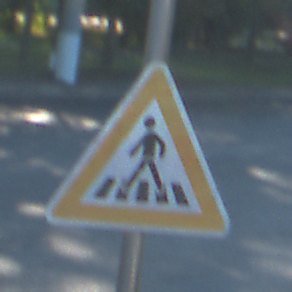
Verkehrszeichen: FussgaengerueberwegRechts
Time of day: MorningAfternoon
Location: Outdoor (Urban)
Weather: Clear
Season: NotSpecified
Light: Natural